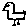
Label: bird